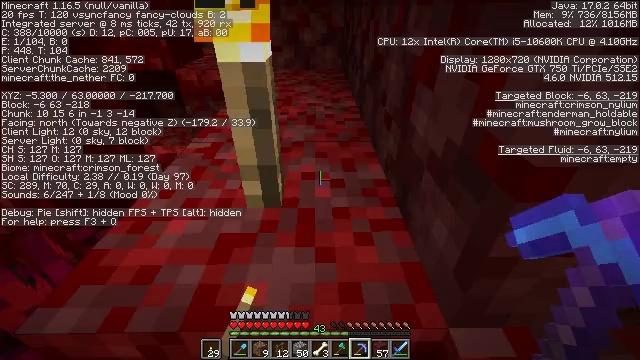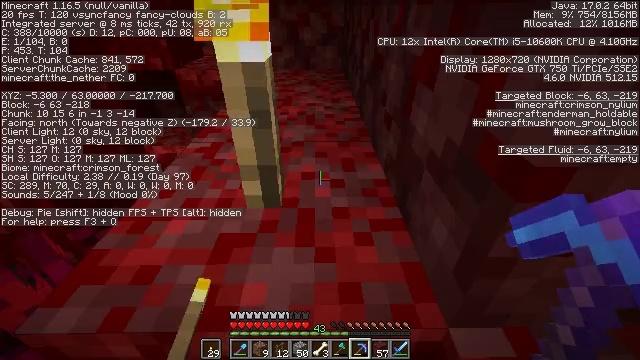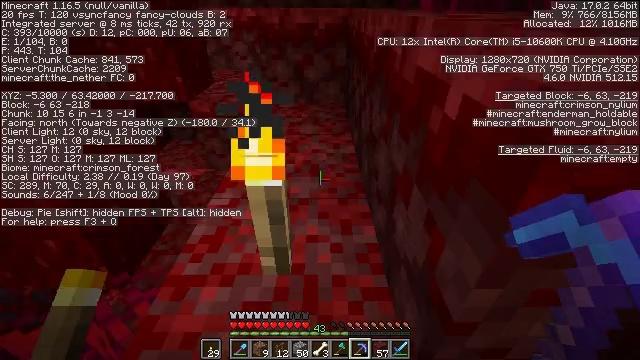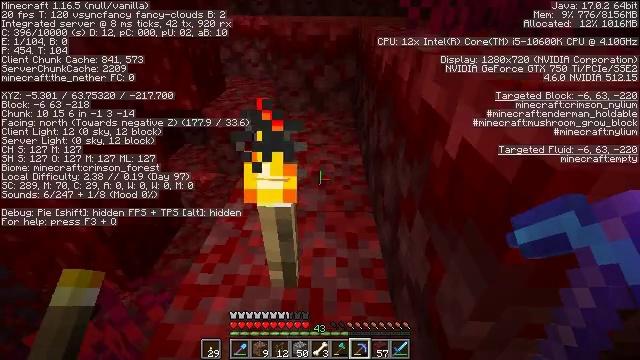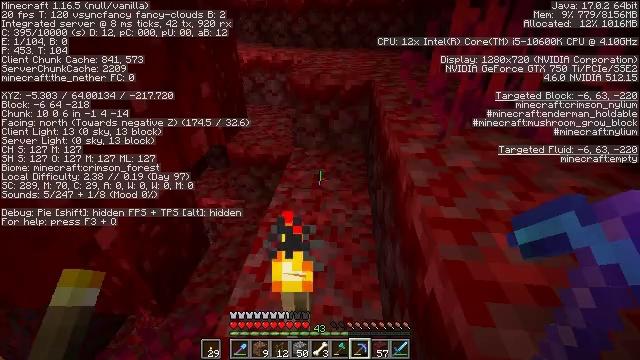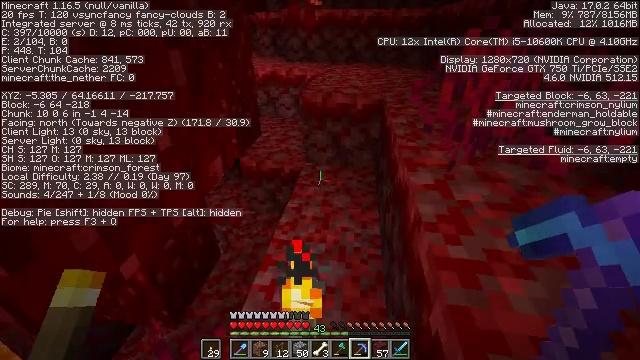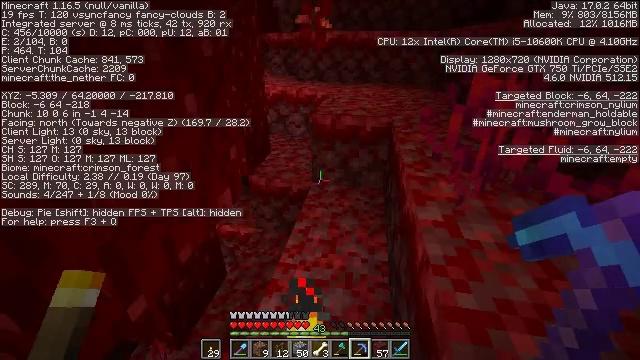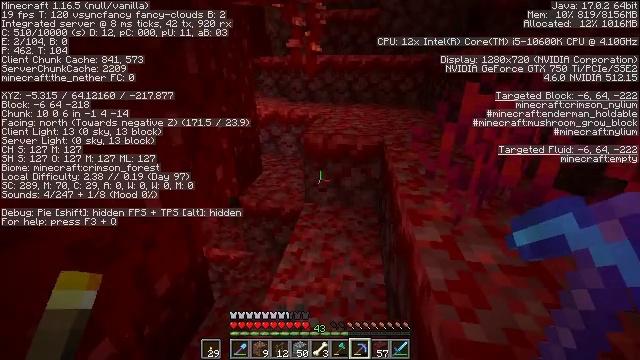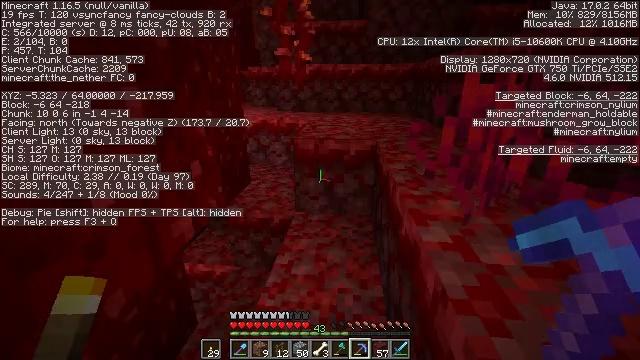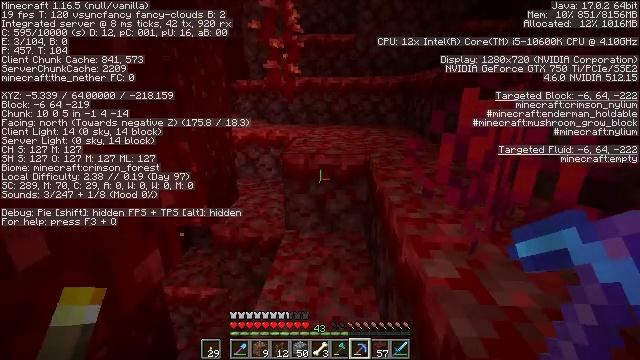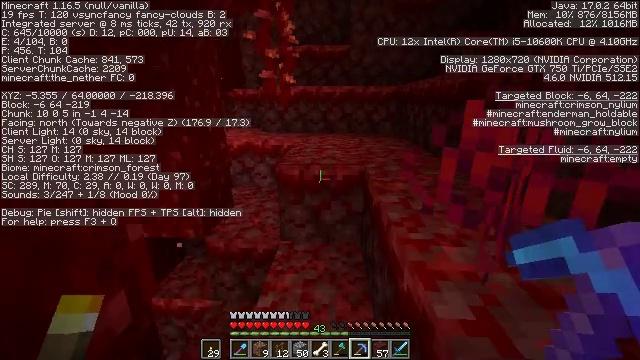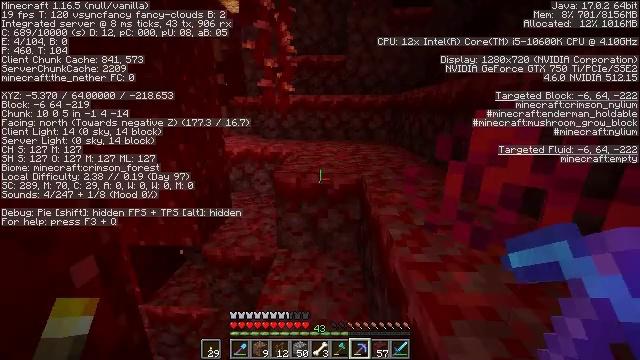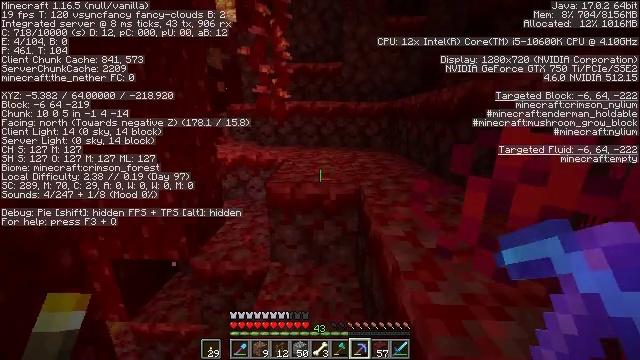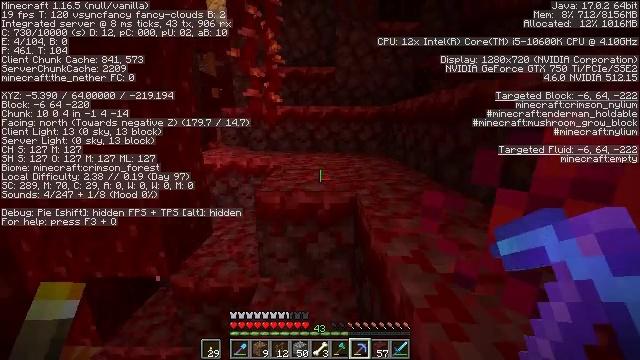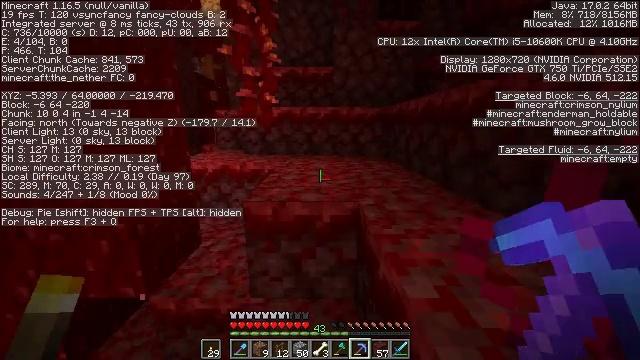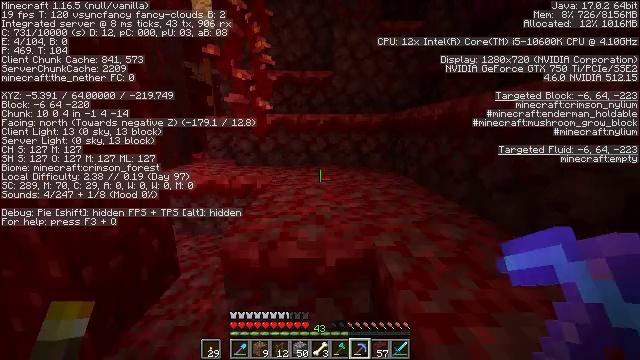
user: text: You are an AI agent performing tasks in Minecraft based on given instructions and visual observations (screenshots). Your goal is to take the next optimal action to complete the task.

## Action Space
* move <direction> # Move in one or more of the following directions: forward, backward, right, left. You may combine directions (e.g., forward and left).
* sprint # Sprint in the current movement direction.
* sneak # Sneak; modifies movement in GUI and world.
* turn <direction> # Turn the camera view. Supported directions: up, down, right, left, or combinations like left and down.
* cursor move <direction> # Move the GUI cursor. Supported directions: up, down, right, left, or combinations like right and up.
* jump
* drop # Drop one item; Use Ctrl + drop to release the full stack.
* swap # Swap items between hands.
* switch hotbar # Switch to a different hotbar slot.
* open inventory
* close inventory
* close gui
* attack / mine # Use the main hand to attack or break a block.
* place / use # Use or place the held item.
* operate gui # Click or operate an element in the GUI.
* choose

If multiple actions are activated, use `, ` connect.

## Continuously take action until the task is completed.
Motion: motion action
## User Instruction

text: Mine the weeping vines plant in the Nether.
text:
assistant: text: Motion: move forward
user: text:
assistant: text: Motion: move forward, jump
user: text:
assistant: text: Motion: move forward, turn left, jump
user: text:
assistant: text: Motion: move forward, turn left and up, jump
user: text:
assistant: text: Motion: move forward, turn left and up, jump
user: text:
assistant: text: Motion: move forward, turn left and up, jump
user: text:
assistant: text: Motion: move forward, turn right and up
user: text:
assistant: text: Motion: move forward, turn right and up
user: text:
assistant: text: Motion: move forward, sprint, turn right and up
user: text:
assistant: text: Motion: move forward, sprint, turn right and up
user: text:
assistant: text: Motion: move forward, sprint
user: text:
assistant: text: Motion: move forward, sprint
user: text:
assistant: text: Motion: move forward, turn right and up
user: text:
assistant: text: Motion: move forward
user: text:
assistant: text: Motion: move forward, turn up
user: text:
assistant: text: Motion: move forward, sprint, turn up
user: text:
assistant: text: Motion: move forward, sprint, turn up
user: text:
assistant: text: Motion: move forward, sprint, turn up
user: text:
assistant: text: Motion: move forward, sprint, turn up
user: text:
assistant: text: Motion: move forward, turn up
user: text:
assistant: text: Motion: move forward, turn up
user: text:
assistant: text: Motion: move forward, turn up, jump
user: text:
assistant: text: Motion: move forward, turn up, jump
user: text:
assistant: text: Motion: move forward, jump
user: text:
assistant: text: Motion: move forward, jump
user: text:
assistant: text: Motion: move forward, jump
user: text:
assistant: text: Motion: move forward, jump
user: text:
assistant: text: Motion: move forward, jump
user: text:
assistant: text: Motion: move forward, turn left, jump
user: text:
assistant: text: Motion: move forward, turn left, jump